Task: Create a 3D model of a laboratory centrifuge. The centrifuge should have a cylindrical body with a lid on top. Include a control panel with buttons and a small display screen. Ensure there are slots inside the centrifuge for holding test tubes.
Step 548:
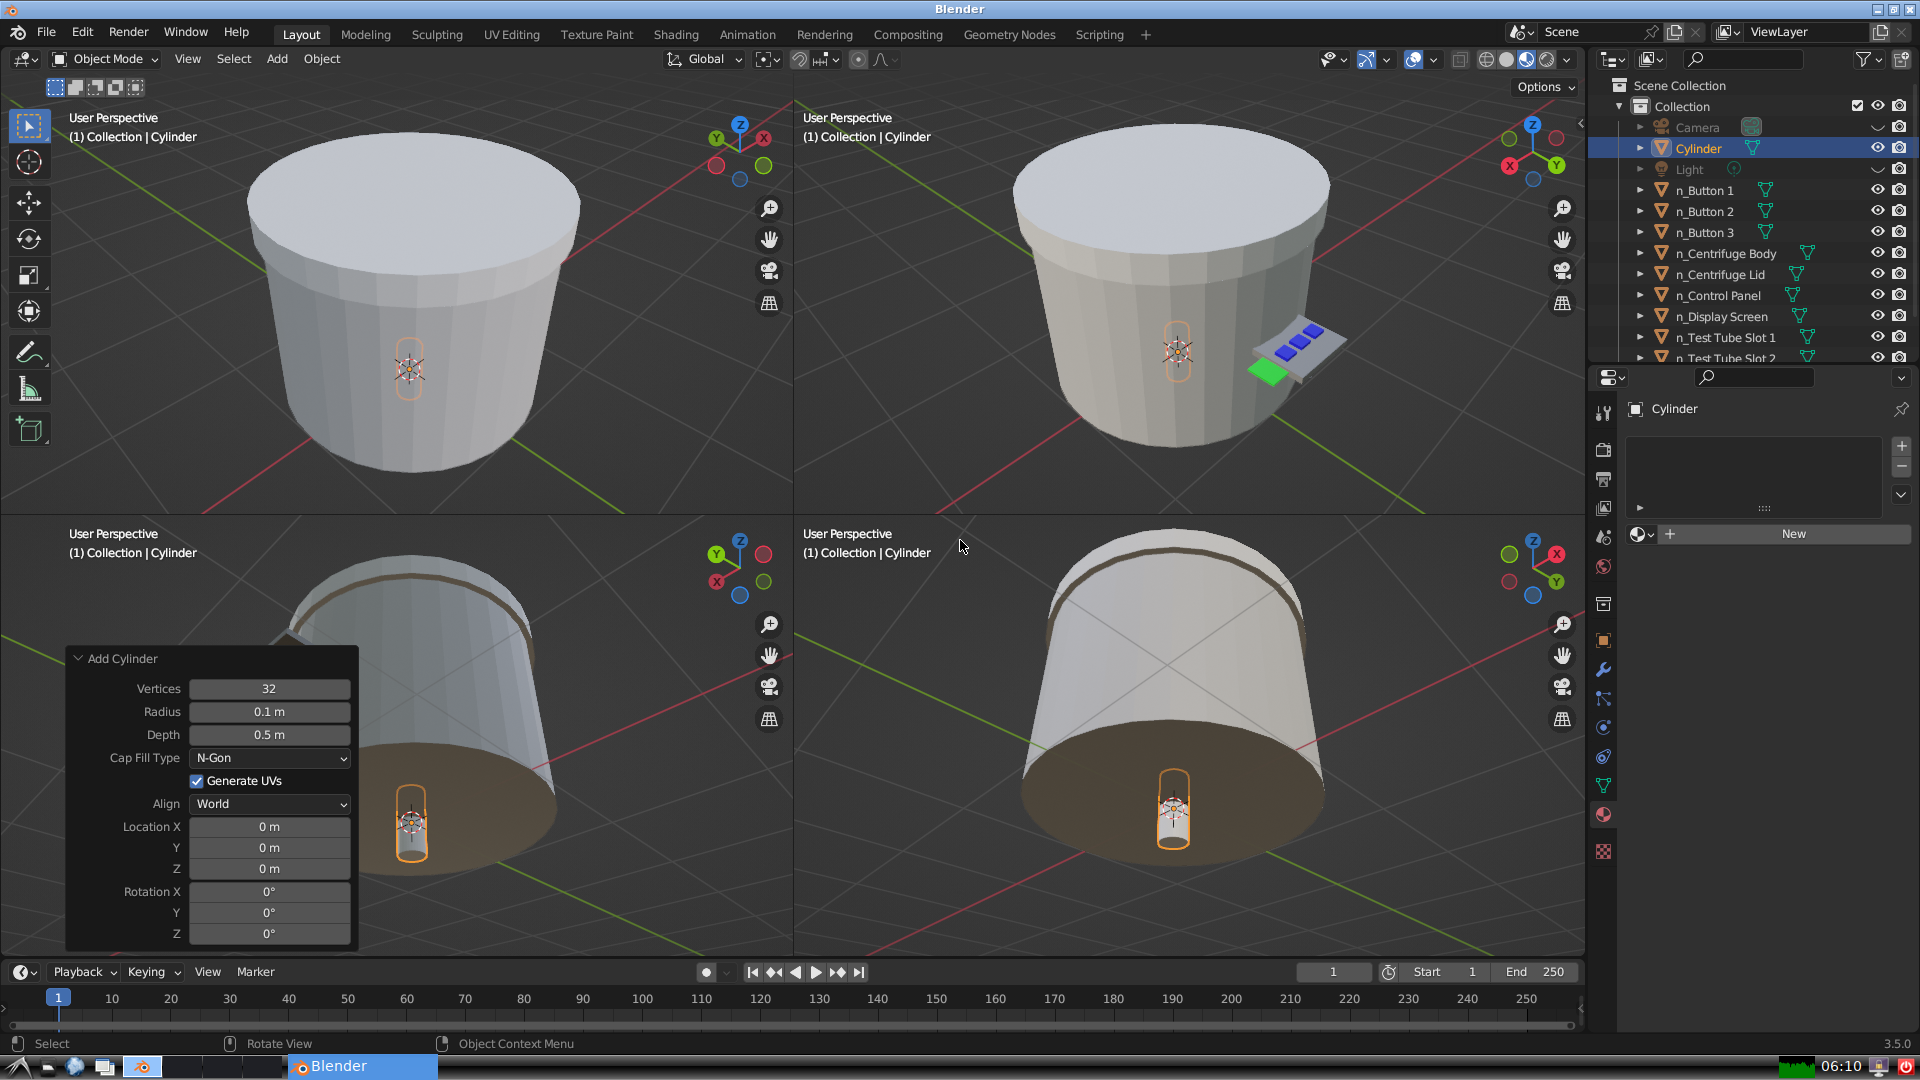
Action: {"mouse_move": [270, 731]}